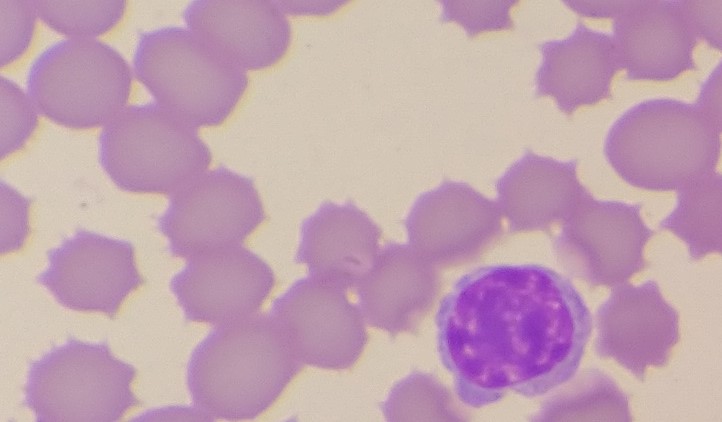
White blood cell type: Lymphocyte